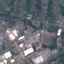
Land use / land cover class: Industrial